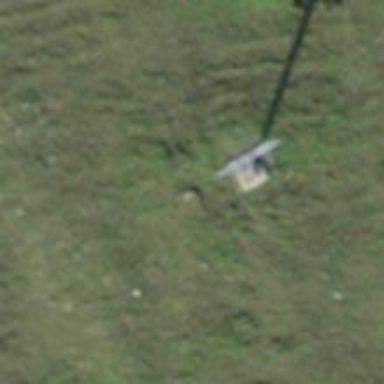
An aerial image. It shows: Pylon for aerialway.